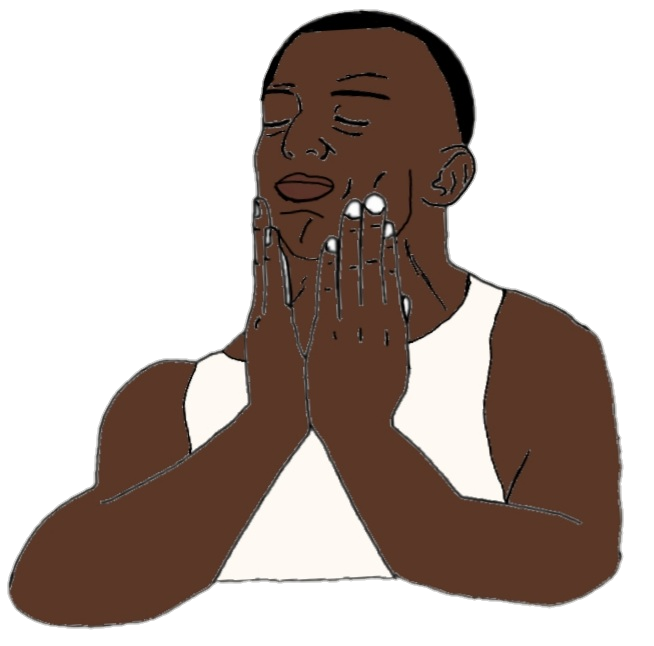
Label: 5_Feels_Good